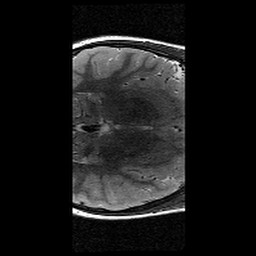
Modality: T2w
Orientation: axial
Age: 10
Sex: female
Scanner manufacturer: siemens
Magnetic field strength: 3 T
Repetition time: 9.23 s
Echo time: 0.067 s